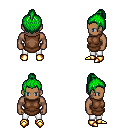
a pixel art fantasy rpg character, male body template, human, dark skin, brown tunic, white pants, green short topknot hairstyle, gold boots, four views (front, back, left, right), 2x2 character sprite sheet, small pixel art, hard edges, no anti-aliasing